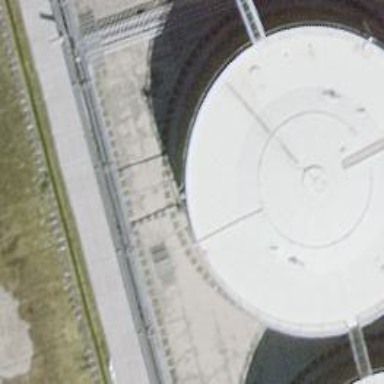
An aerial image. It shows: Building with storage tank.